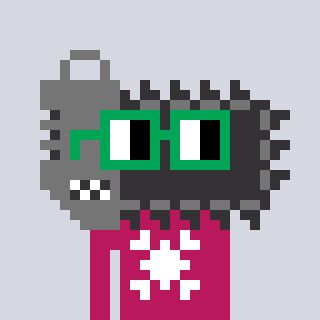
a pixel art character with square green glasses, a chainsaw-shaped head and a darkpink-colored body on a cool background